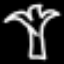
Label: palm tree